Question: I'm new in android development and I would like to do a layout like this image below transparent and translucent Toolbar

Please could I have some pointers to start me off?
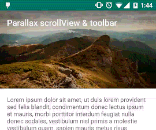
Answer: check out this one may help you <URL>